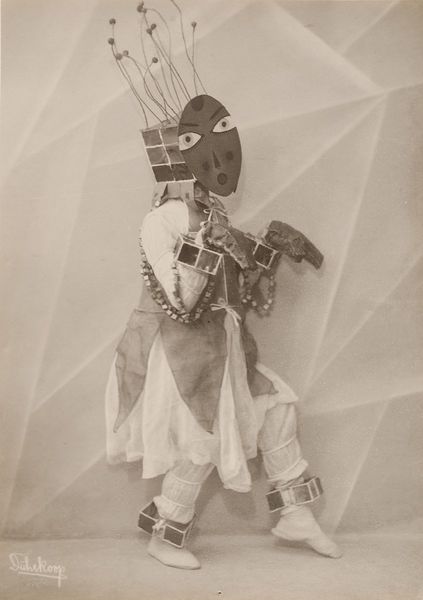
Titel: Tanzmaske 'Insektentänzer' von Lavinia Schulz
Künstler: Minya Diez-Dührkoop
Standort: Hamburg
Institution: Museum für Kunst und Gewerbe Hamburg
Schlagwörter: silber, tanzen, foto, fotografie, photographie, maske, photo, karton, lichtbild, silbergelatine, theaterfotografie, brom, silbergelatinepapier, bromsilbergelatinepapier, entwicklungspapier, gelatinepapier, schwarzweißpositivverfahren, silbersalzverfahren, schwarzweißfotografie, theaterphotographie, maskentanz, bühnenkunst